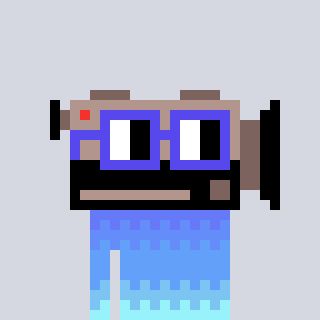
a pixel art character with square blue glasses, a camcorder-shaped head and a bege-colored body on a cool background